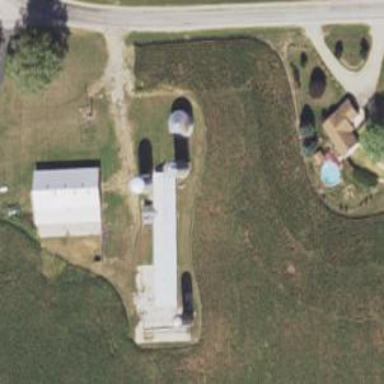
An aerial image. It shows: Silo.